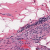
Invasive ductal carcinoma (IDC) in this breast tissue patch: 0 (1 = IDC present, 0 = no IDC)